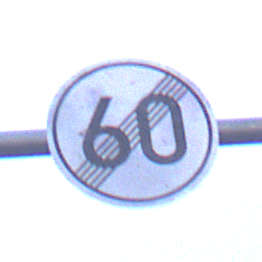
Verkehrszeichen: EndeGeschwindigkeit60
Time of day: SunriseSunset
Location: Outdoor (Urban)
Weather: Overcast
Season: NotSpecified
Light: Natural